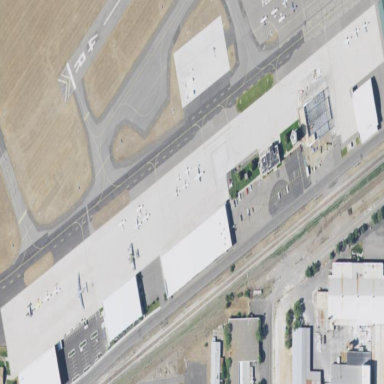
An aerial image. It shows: Apron at the airport.